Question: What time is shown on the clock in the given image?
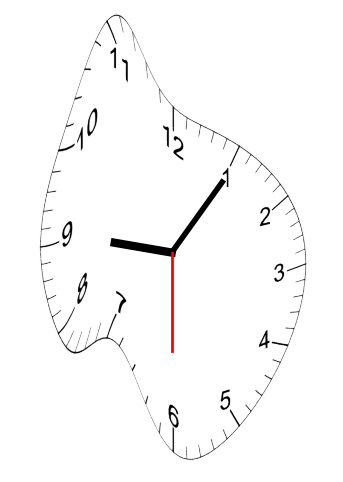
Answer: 09:05:30